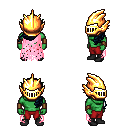
a pixel art fantasy rpg character, male body template, orc, green skin, pink tattered cape, red pants, raven left-swept hairstyle, gold helm, leather bracers, black shoes, four views (front, back, left, right), 2x2 character sprite sheet, small pixel art, hard edges, no anti-aliasing